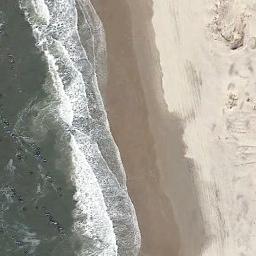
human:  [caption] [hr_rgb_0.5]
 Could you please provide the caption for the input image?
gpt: The beach is made up of dark blue seawater and the white coast .

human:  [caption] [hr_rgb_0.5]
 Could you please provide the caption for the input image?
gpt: Inky sea water and white-yellow beach .

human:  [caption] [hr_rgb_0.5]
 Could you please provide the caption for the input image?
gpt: There are people playing near the beach .

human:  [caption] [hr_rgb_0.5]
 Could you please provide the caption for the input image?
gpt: The beach with white sand and some small dirt slopes on the beach .

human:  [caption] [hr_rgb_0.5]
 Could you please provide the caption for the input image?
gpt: There are water marks on the beach .